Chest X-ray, PA view. Patient: 62 years old, sex M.
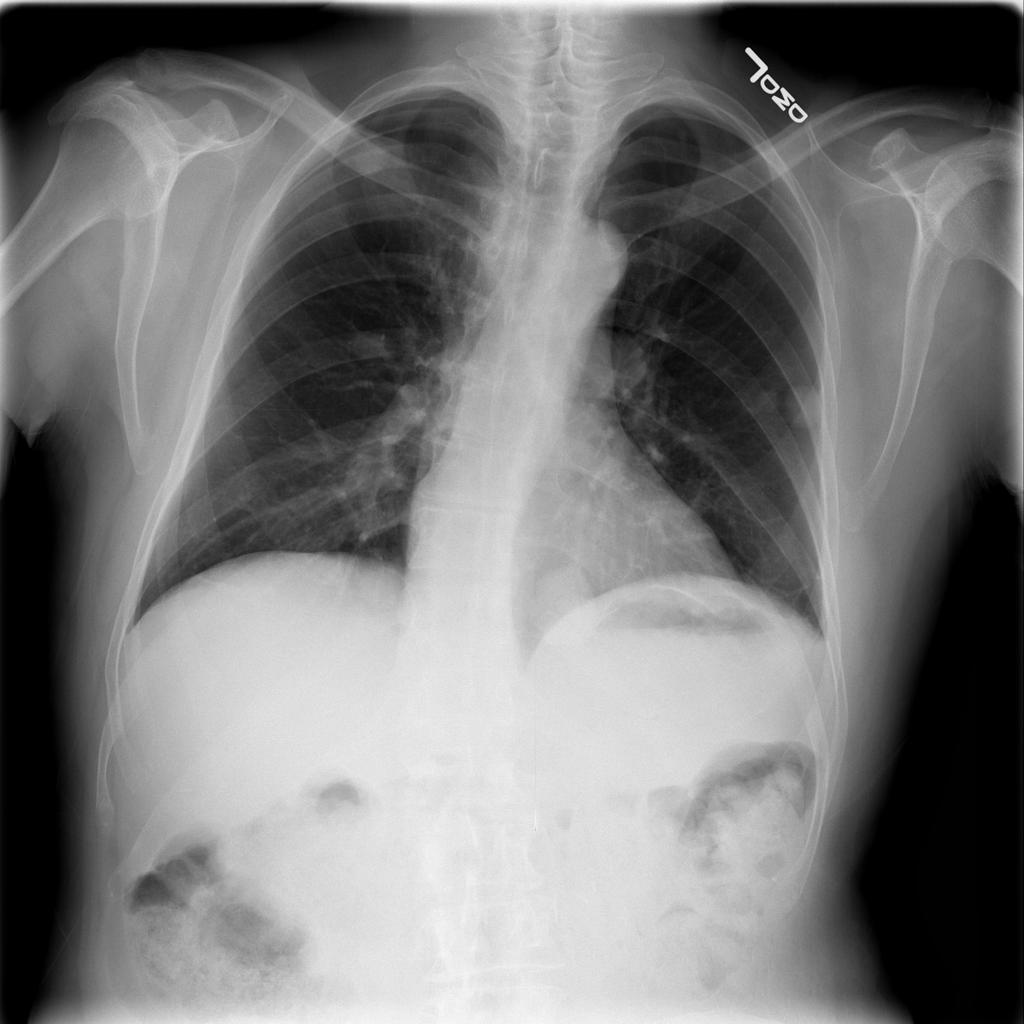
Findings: Nodule